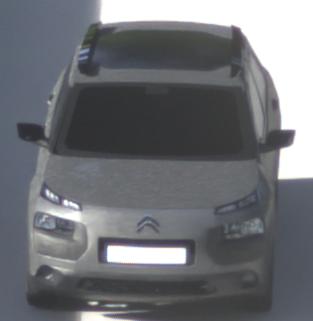
Make: Citroen
Model: C4 Cactus PureTech 75
Detailed model: C4 Cactus
Model produced from: 2014/09
Model produced until: 2015/03
Doors: 5
Color: gray
Road condition: dry road
Daytime: morning or afternoon
Contrast: low contrast